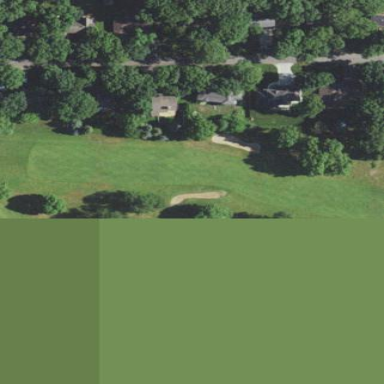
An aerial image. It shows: Golf fairway surrounded by grass.